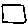
Label: square